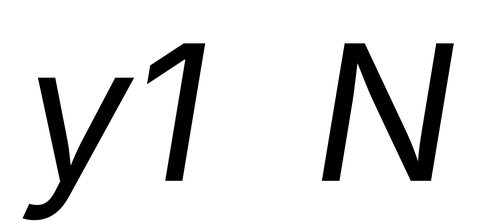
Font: Inter-Italic_Italic